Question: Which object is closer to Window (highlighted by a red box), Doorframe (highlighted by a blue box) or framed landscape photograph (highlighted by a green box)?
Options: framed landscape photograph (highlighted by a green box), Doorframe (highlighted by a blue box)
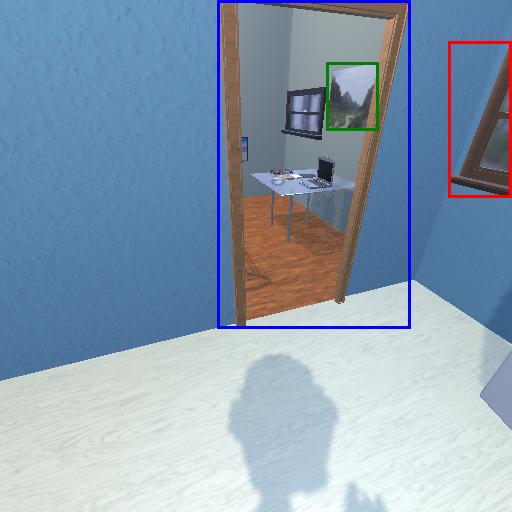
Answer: framed landscape photograph (highlighted by a green box)